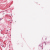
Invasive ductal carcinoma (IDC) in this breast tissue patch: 0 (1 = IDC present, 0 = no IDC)